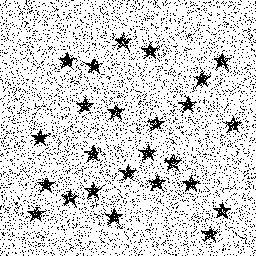
Squares: 0
Triangles: 0
Stars: 25
Total shapes: 25